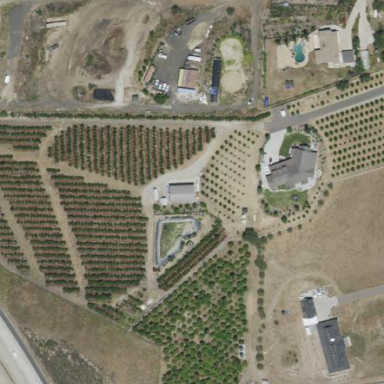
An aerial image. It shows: Orchard.